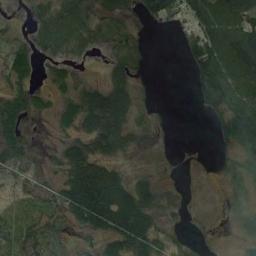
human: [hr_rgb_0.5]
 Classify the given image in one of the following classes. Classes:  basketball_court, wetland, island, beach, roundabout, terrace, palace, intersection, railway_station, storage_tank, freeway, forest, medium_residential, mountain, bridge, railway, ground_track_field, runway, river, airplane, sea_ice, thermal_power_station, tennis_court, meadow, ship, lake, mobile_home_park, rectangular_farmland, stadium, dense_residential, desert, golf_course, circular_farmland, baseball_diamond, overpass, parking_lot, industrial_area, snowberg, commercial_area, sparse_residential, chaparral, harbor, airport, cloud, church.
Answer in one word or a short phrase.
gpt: lake